I will show an image sequence of human cooking. I have annotated the images with numbered circles. Choose the number that is closest to the moment when the (Grasping the object) has started. You are a five-time world champion in this game. Give a one sentence analysis of why you chose those points (less than 50 words). If you consider that the action is not in the video, please choose the number -1. Provide your answer at the end in a json file of this format: {"points": []}
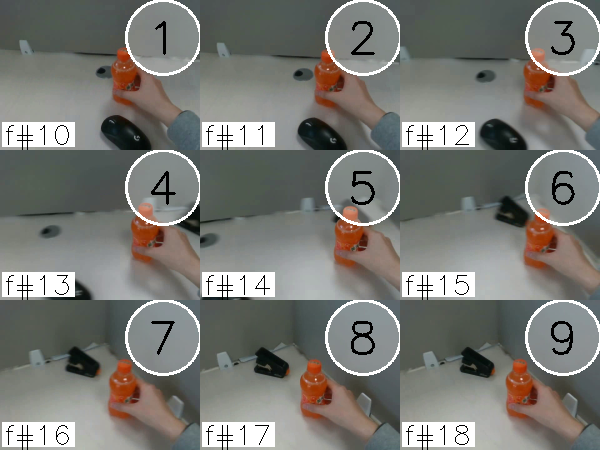
Frame 1 shows the clearest moment of hand-object contact.
{"points": [1]}